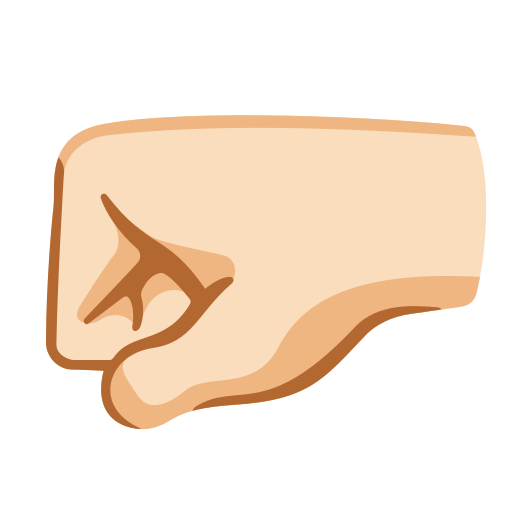
Emoji: 🤛🏻